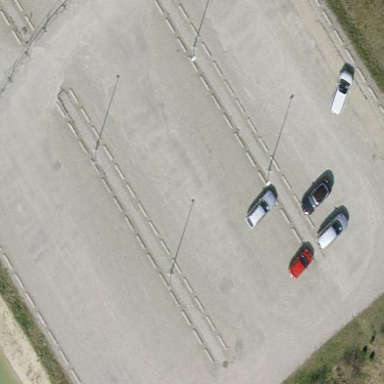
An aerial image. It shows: Parking area with gravel surface.